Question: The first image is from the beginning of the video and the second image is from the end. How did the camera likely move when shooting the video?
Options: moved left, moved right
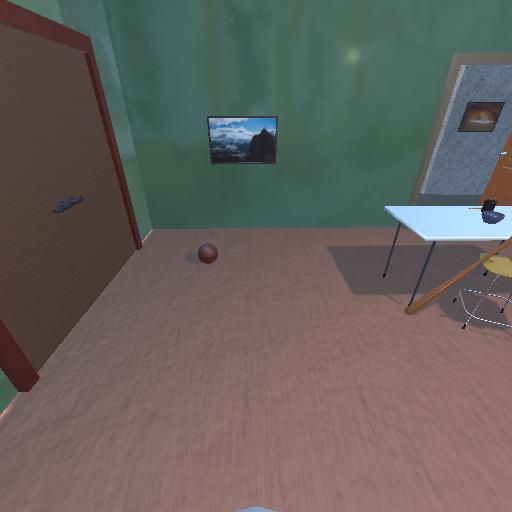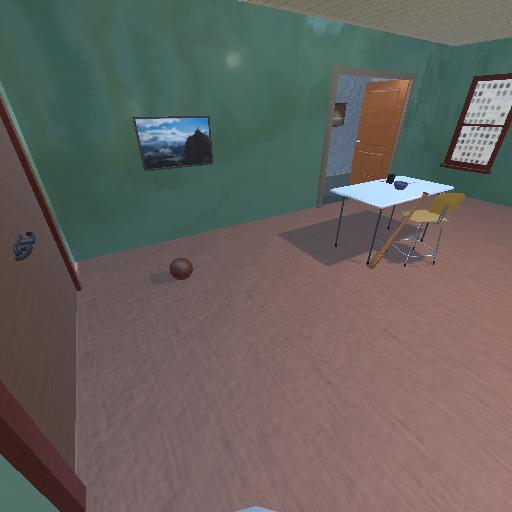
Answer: moved left